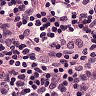
Metastatic tissue present: no